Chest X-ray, PA view. Patient: 32 years old, sex F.
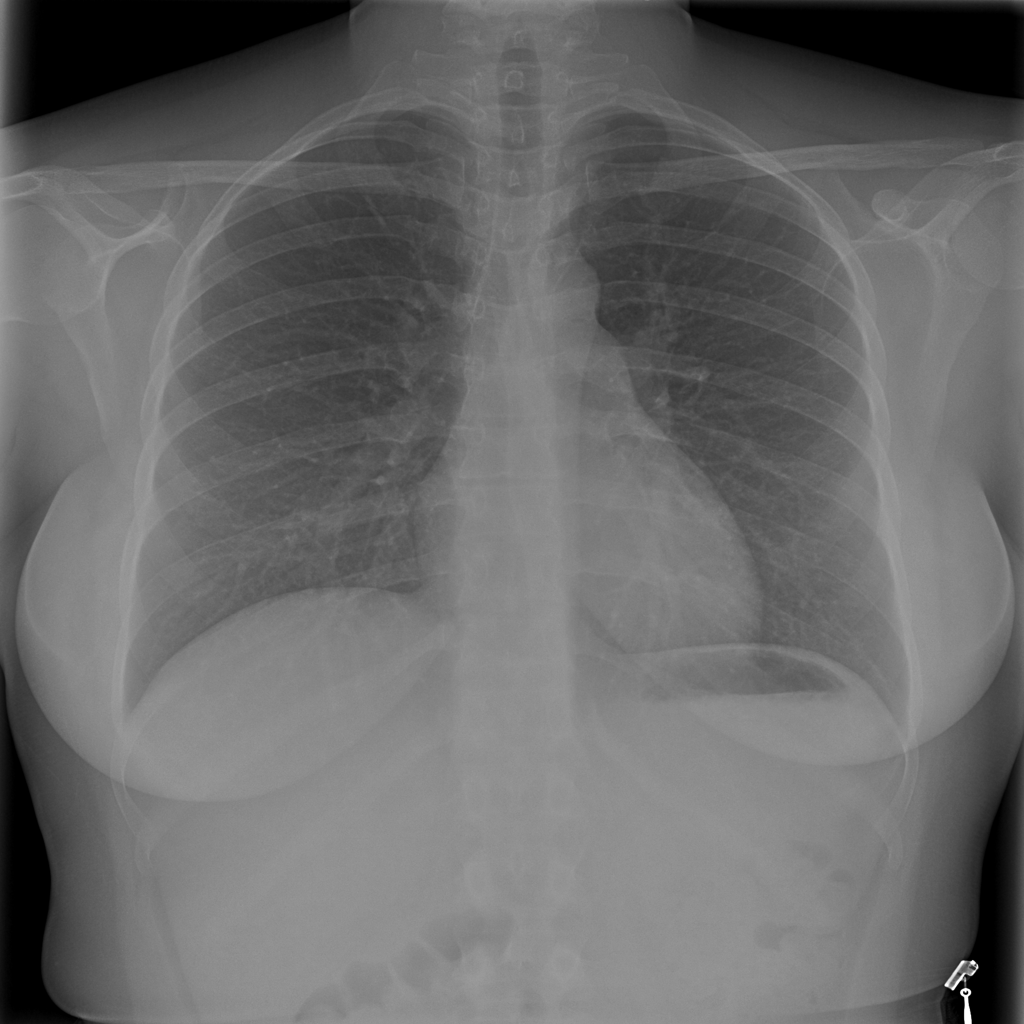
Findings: No Finding